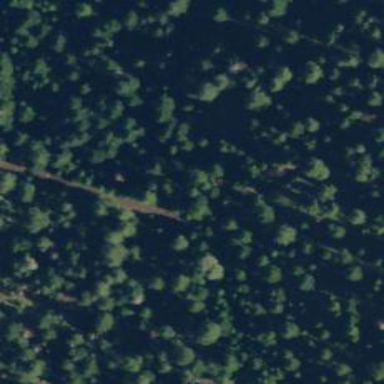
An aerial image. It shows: Path.